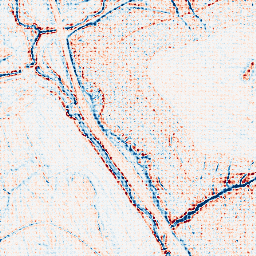
Category: edge_preserving
Decomposition family: anisotropic_diffusion
Decomposition parameters: iterations: 5
kappa: 30
gamma: 0.15
Upsampling method: sinc_blackman
Upsampling parameters: scale: 4
kernel_size: 4
Upsampling scale: 4